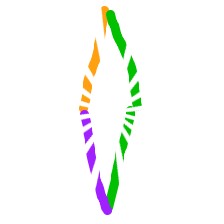
Shape: rhombus